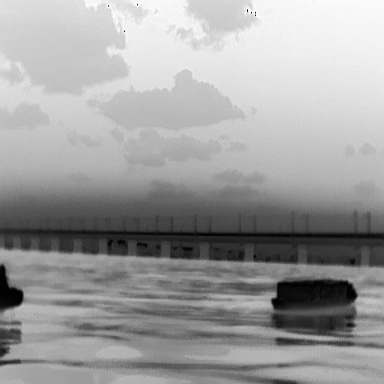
There is a fishing_boat in the infrared image.